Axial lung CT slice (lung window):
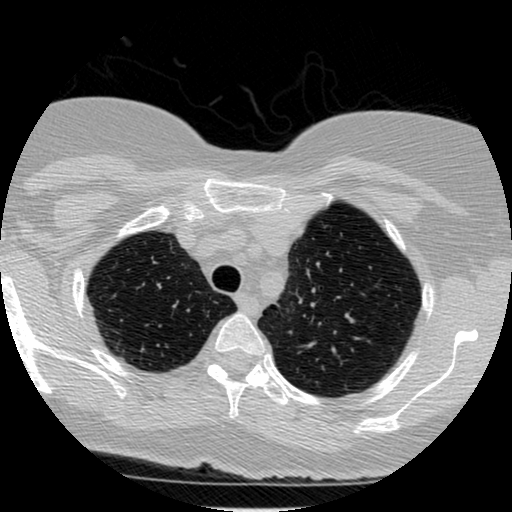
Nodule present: no